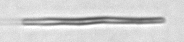
Label: fiber